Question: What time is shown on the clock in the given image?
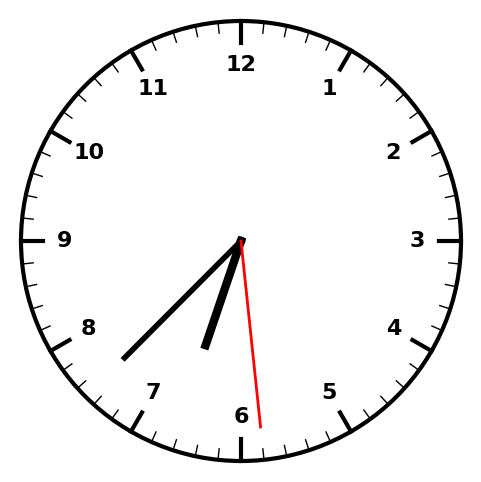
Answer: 06:37:29